Question: I have a mySQL workbench table called table_contacts, with the fields:
user_id and PrimaryEmail
I want to write a query that, for each row in the table will return:
User_id, PrimaryEmail and Number of occurrences of that email address in the table. So I want the following table to be returned:

I know I need to use a sub query. So far I have:
'''
select user_id, PrimaryEmail,
(select Count(PrimaryEmail) from table_contacts where PrimaryEmail = table_contacts.PrimaryEmail)
from table_contacts
'''
But this is returning the count of all email addresses in the table.
What am I doing wrong?
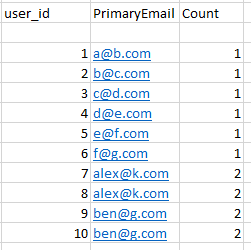
Answer: try this:
'''
select user_id, PrimaryEmail, Count(PrimaryEmail)
from table_contacts
group by PrimaryEmail
'''
in SQL tryit editor a similar query would be
'''
SELECT customerid,count(country),country FROM [Customers] group by country
'''
but in this case you receive only the count of each email (one row for each email). Other (better) solutions have been proposed if you want to list all the rows with the couunt added.